Question: I have the following dir in my laravel-4 application:
This has been added to my 'composer.json' like this:
'''
"autoload": {
...
"psr-0": {
"Latheesan": "app/"
}
...
},
'''
Given that set-up, I want to create a custom Facade class called so that I can use it for various operations in my app, for e.g. 'Helpers::getFreeStock();'
To achieve this, I have created the following folders & files:

with the following codes in the respective files:
'''
<?php namespace Latheesan\System\Helpers;
use Illuminate\Support\Facades\Facade;
class Helpers extends Facade {
/**
* Get the registered name of the component.
*
* @return string
*/
protected static function getFacadeAccessor() { return 'helpers'; }
}
'''
'''
<?php namespace Latheesan\System\Helpers;
class Helpers {
/**
* Get free stock levels by organisation id.
* If param $skus is empty, free stock will be calculated for every inventory organisation owns.
*
* @param $organisation_id
* @param array $skus
* @return array
*/
public function getFreeStock($organisation_id, $skus = [])
{
return 'hello world - todo actual implementation';
}
}
'''
'''
<?php namespace Latheesan\System\Helpers;
use Illuminate\Support\ServiceProvider;
class HelpersServiceProvider extends ServiceProvider {
/**
* Register the service provider.
*
* @return void
*/
public function register()
{
$this->app['helpers'] = $this->app->share(function($app)
{
return new Helpers;
});
}
}
'''
Now I have updated the like so:
'''
// Add service provider
'Latheesan\System\Helpers\HelpersServiceProvider'
...
// Create alias
'Helpers' => 'Latheesan\System\Helpers\Facades\Helpers'
'''
Finally, to test this, I created the following route:
'''
Route::get('/test', function() {
dd(Helpers::getFreeStock(1, ['vcf001']));
});
'''
When I visit this '/test' to test the helpers Facade class, I get the following error:
# Class 'Latheesan\System\Helpers\Facades\Helpers' not found
What have I done wrong here? Any idea why this isn't working?
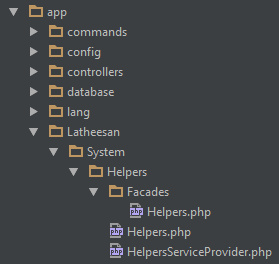
Answer: Thanks to <URL>, I have fixed the problem. I had a typo in the namespace in file.
The correct code should be like this:
'''
<?php namespace Latheesan\System\Helpers\Facades;
use Illuminate\Support\Facades\Facade;
class Helpers extends Facade {
/**
* Get the registered name of the component.
*
* @return string
*/
protected static function getFacadeAccessor() { return 'helpers'; }
}
'''
After changing that, I had to run and everything worked great.